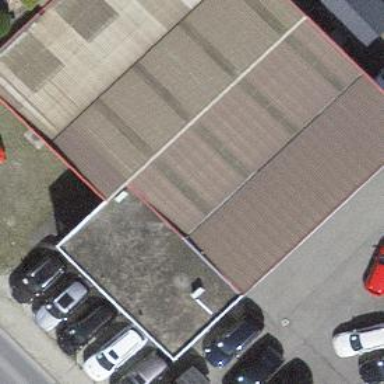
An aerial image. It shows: Car shop.